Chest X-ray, AP view. Patient: 51 years old, sex M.
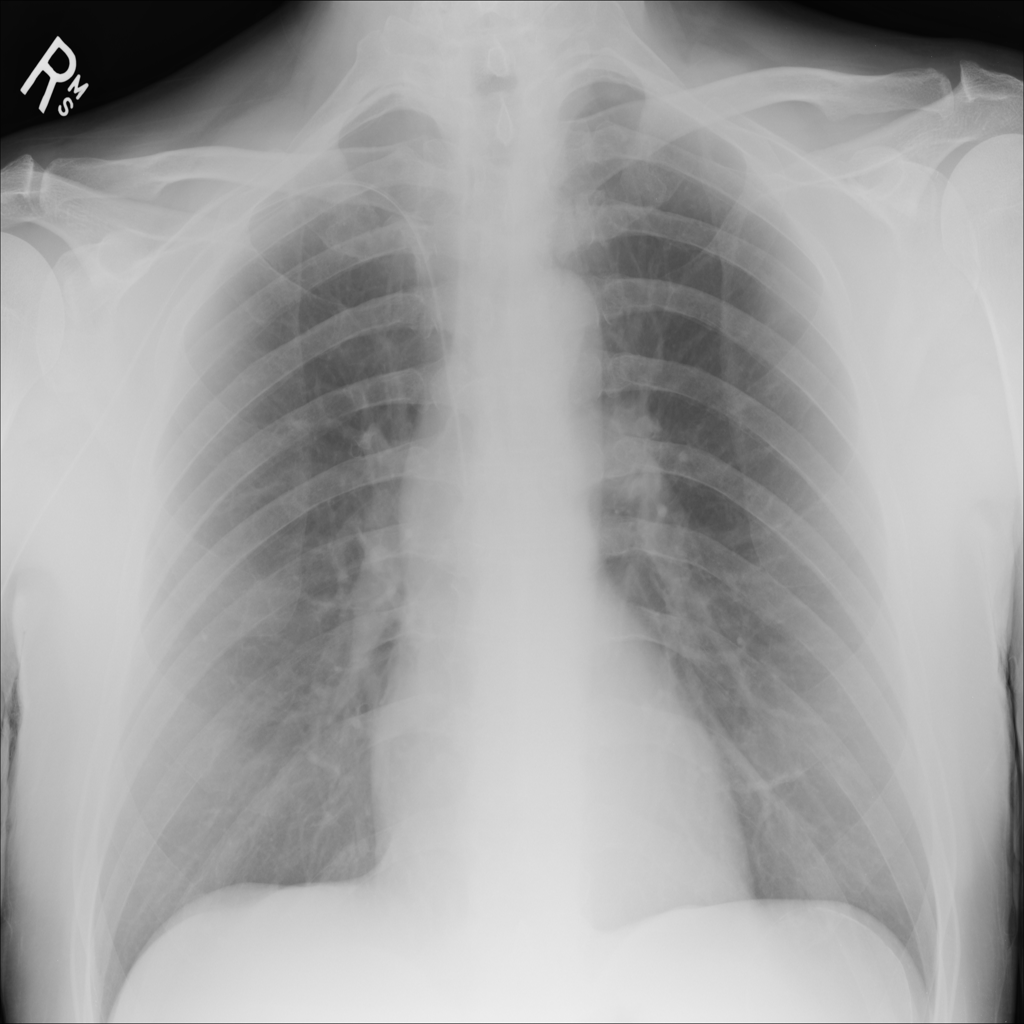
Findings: No Finding